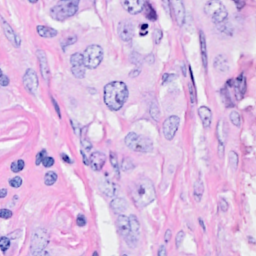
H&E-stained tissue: Breast